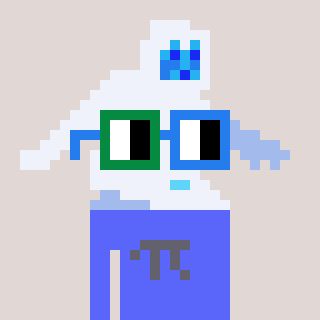
a pixel art character with square green and blue glasses, a yeti-shaped head and a purple-colored body on a warm background